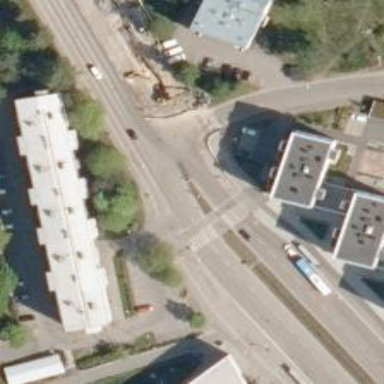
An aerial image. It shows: Tram level crossing on railway.